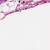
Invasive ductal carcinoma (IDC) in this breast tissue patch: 0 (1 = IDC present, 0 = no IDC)